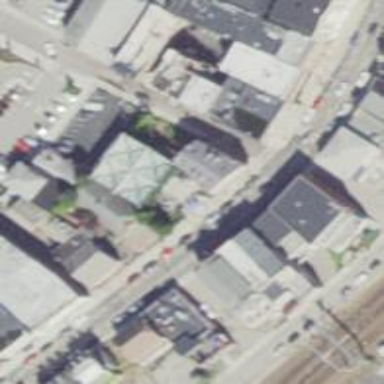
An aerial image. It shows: Arts centre.